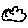
Label: cloud